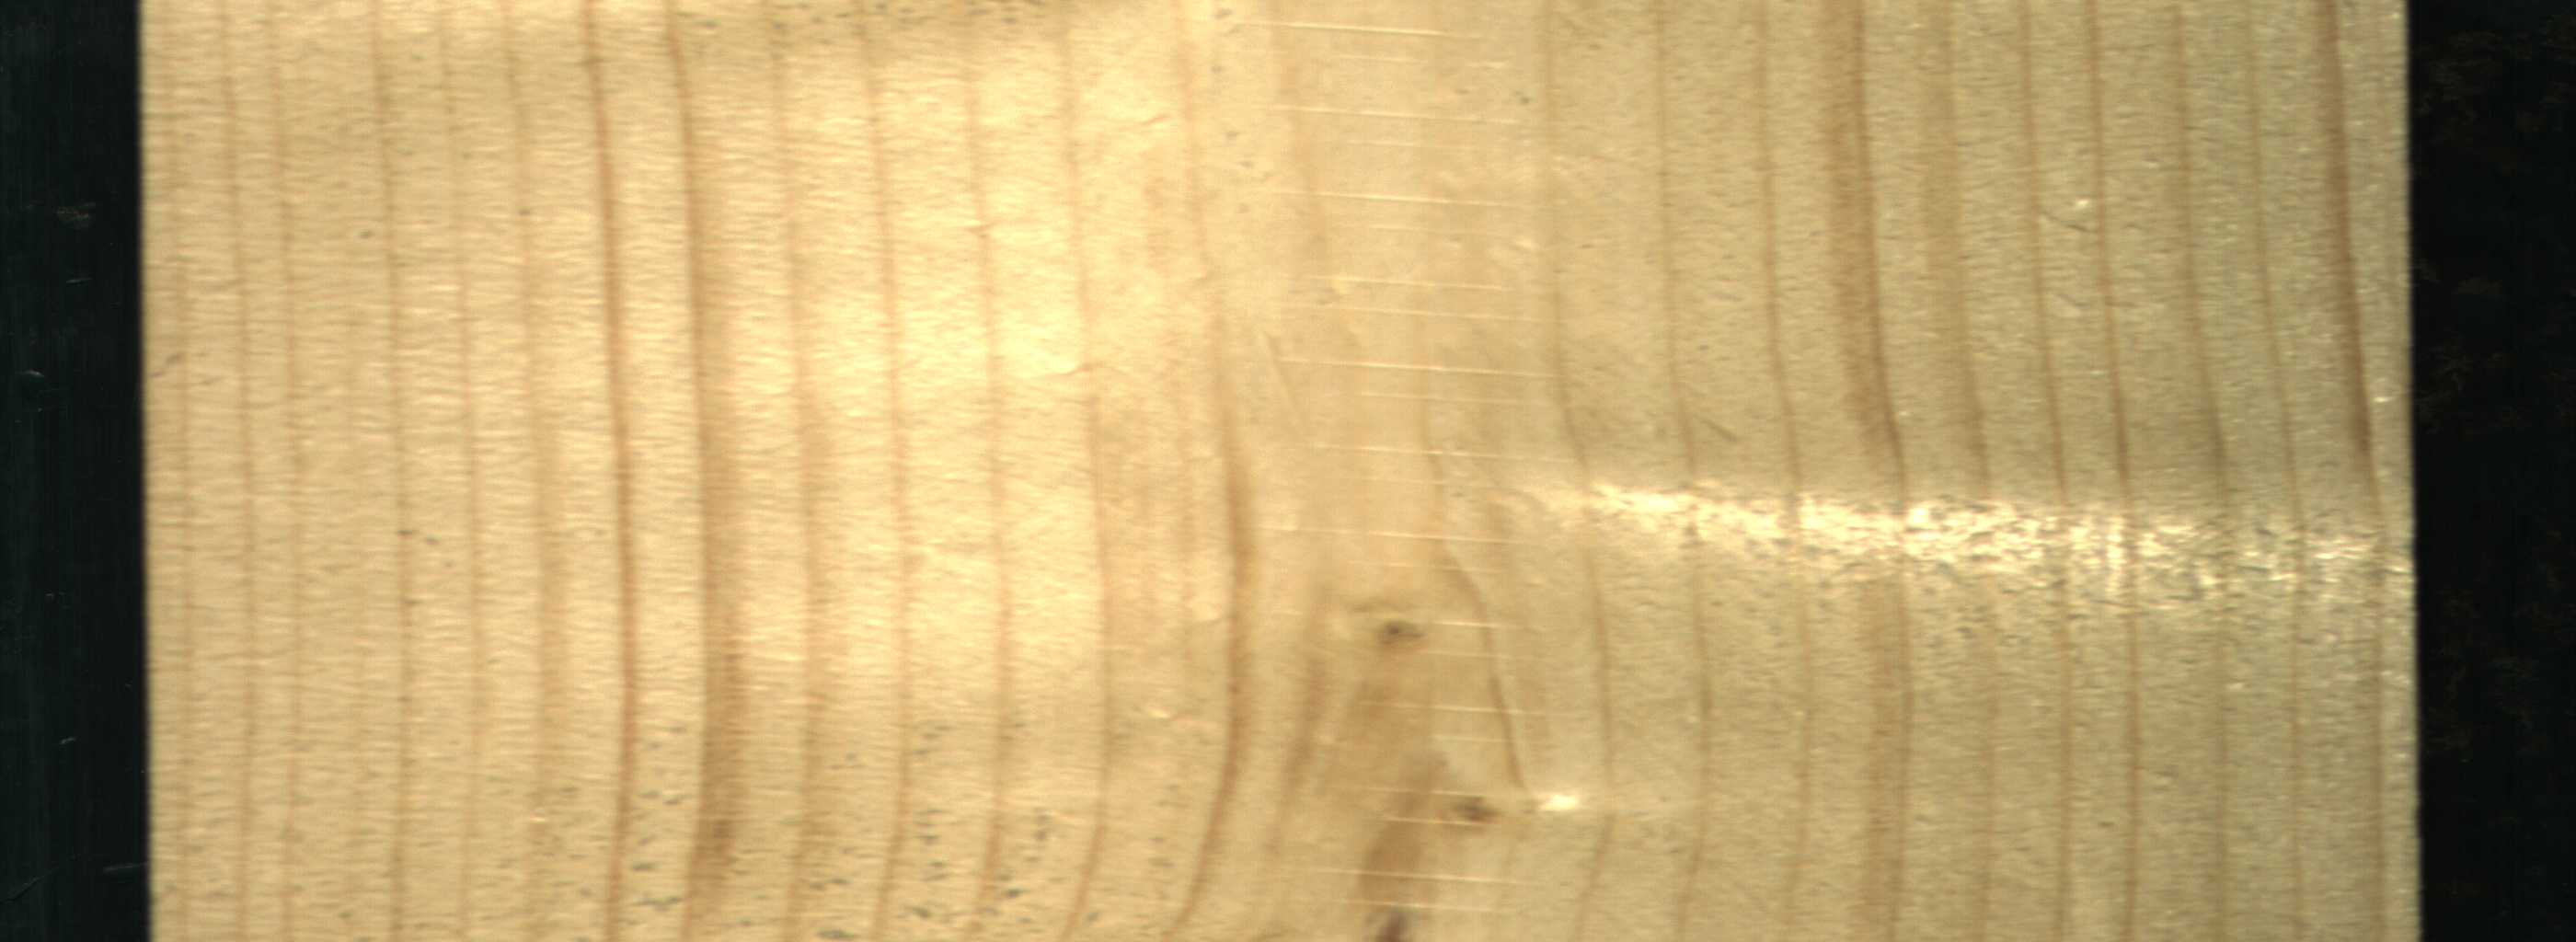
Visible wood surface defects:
Live_Knot
Live_Knot
Live_Knot